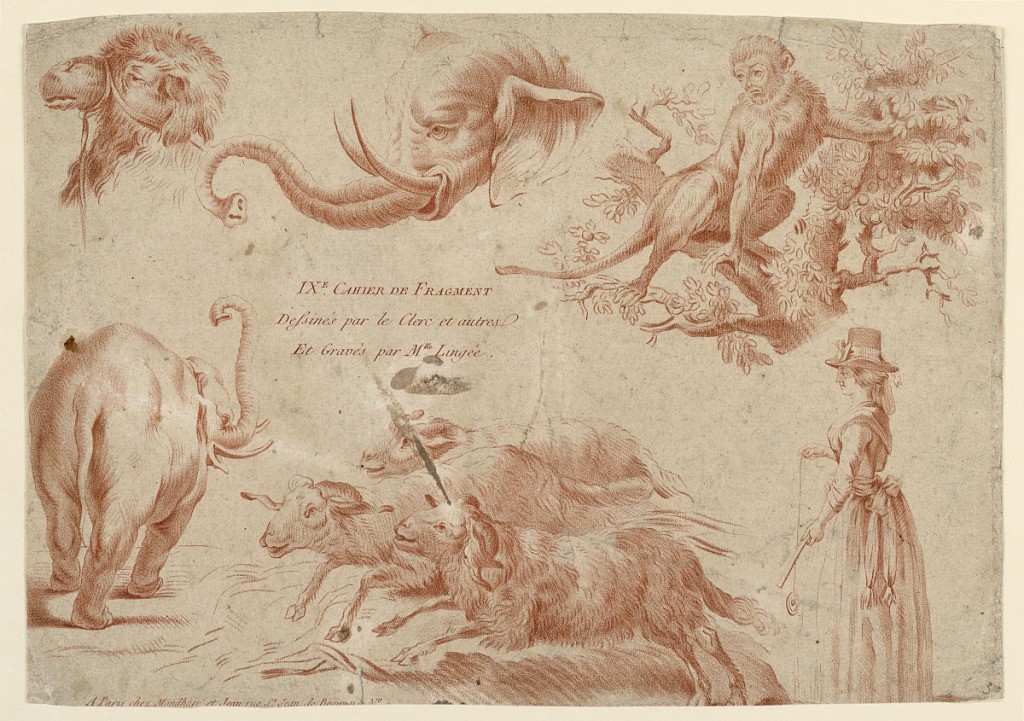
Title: Title Page, from "IXe Cahier de Fragment"
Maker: Thérèse Eléonore Lingée, French, 1753 - after 1814
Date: ca. 1780
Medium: Crayon-manner engraving in red ink on paper
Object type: Print
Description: Figure of a woman, right, and various animals grouped about the title, center: "Ixe Cahier de Fragment / Dessinés par le clerc et autres ET Gravées par Mlle. Lingée".